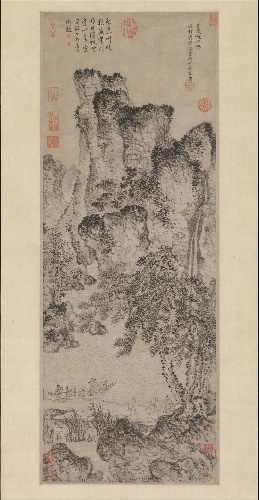
Title: 元  趙原 (元)  晴川送客圖  軸|Farewell by a Stream on a Clear Day
Artist: Zhao Yuan
Artist bio: Chinese, active ca. 1350–75
Date: second half 14th century
Object type: Hanging scroll
Classification: Paintings
Medium: Hanging scroll; ink on paper
Culture: China
Period: Yuan dynasty  (1271–1368)
Dimensions: Image: 37 1/2 x 13 7/8 in. (95.3 x 35.2 cm)
Overall with mounting: 77 1/4 x 20 1/2 in. (196.2 x 52.1 cm)
Overall with knobs: 77 1/4 x 23 3/8 in. (196.2 x 59.4 cm)
Department: Asian Art
Credit line: Ex coll.: C. C. Wang Family, Purchase, Gift of J. Pierpont Morgan, by exchange, 1973
Accession year: 1973
Repository: Metropolitan Museum of Art, New York, NY
Tags: Mountains|Landscapes|Boats|Streams